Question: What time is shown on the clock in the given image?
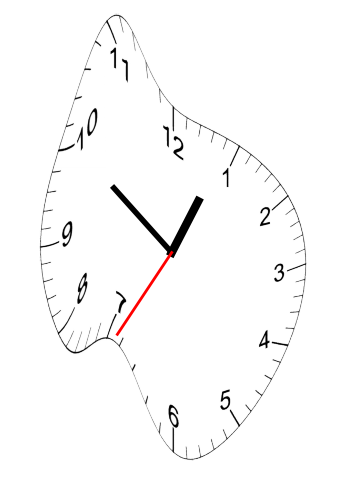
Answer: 12:50:35